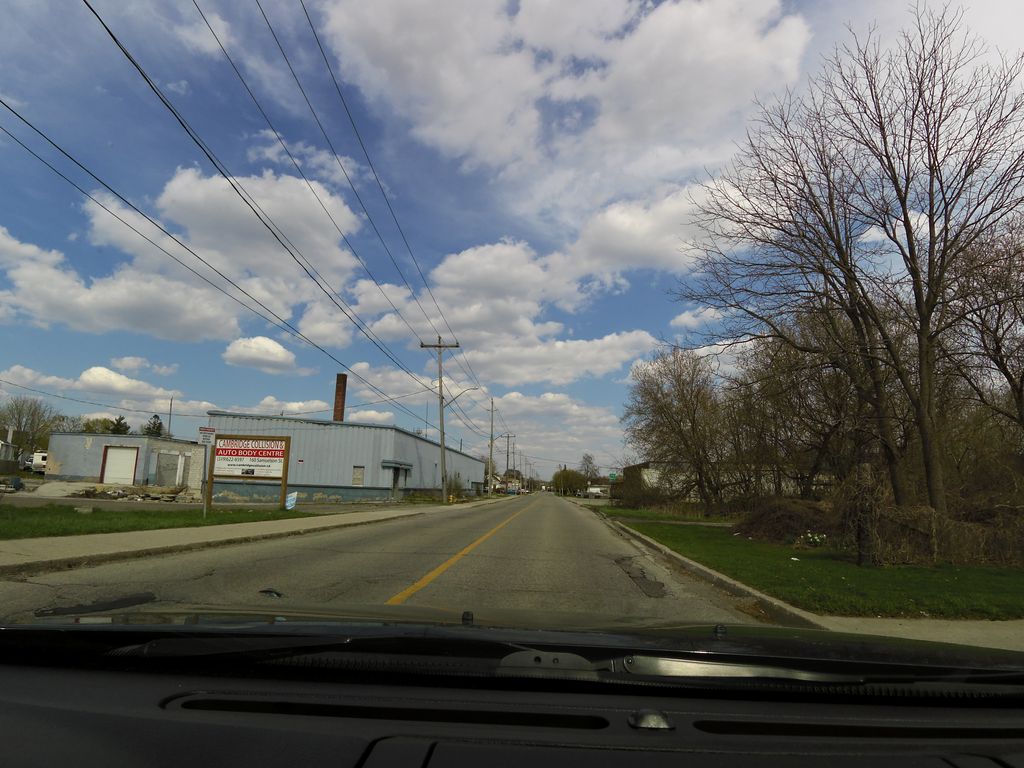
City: kitchener-waterloo